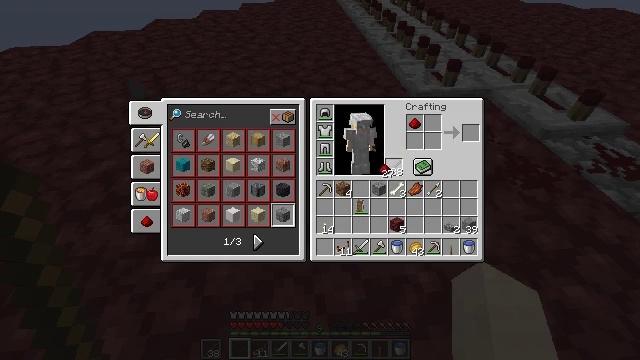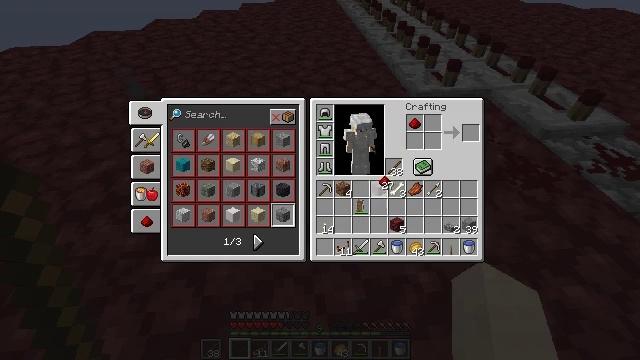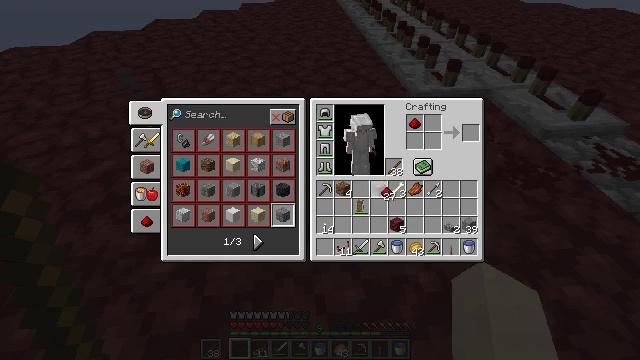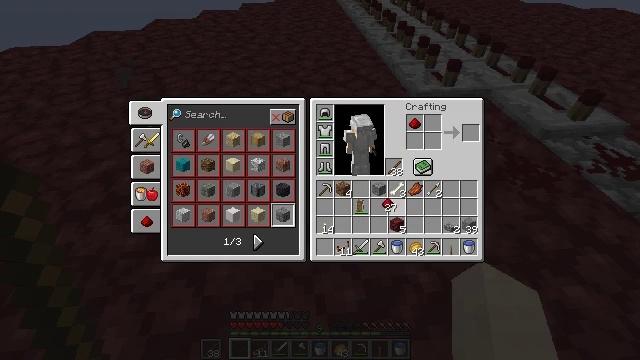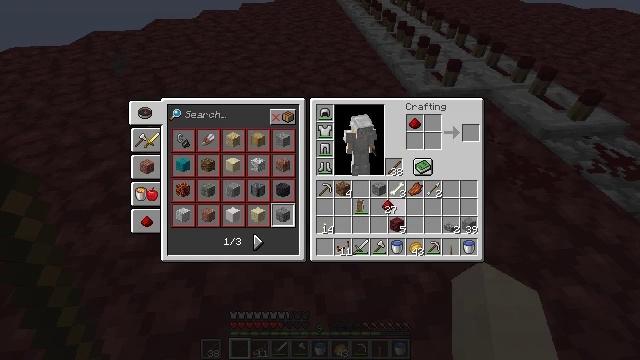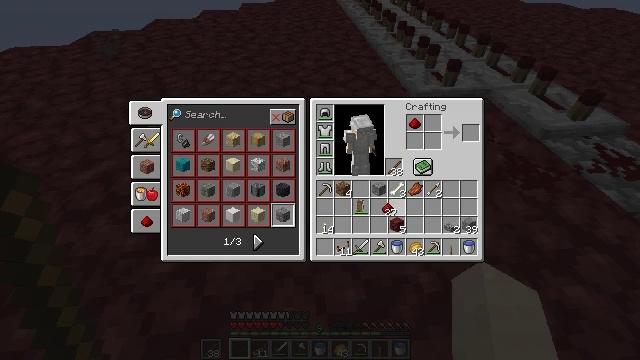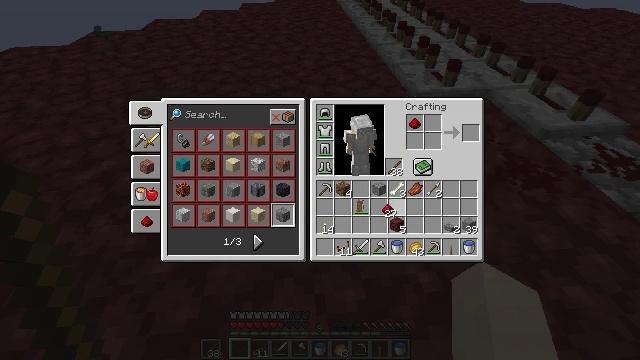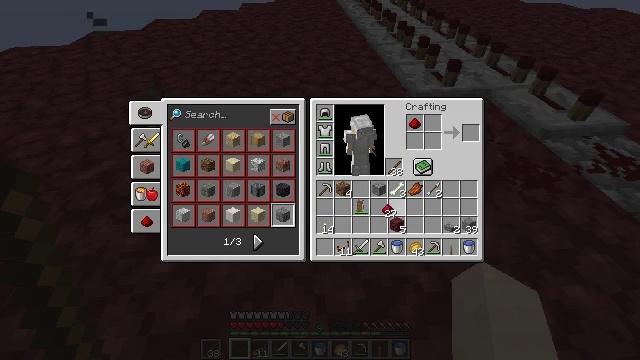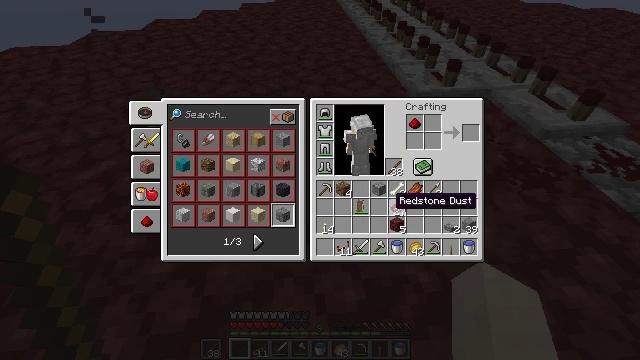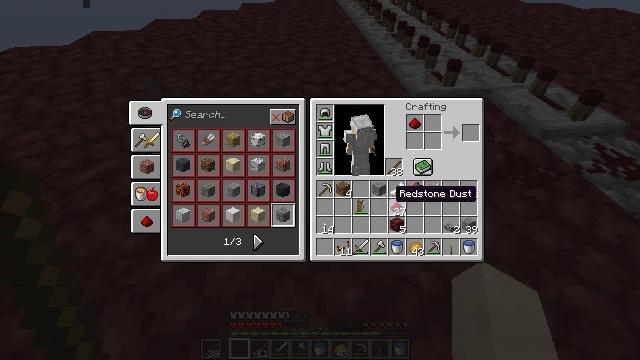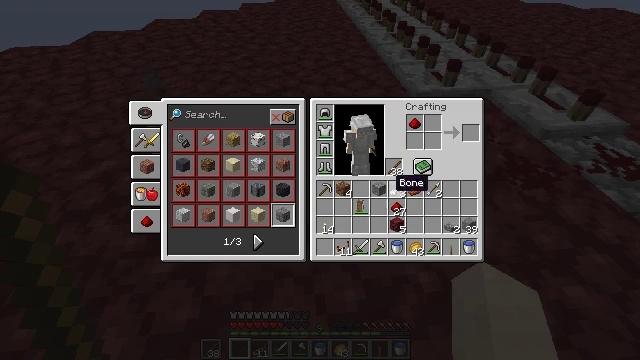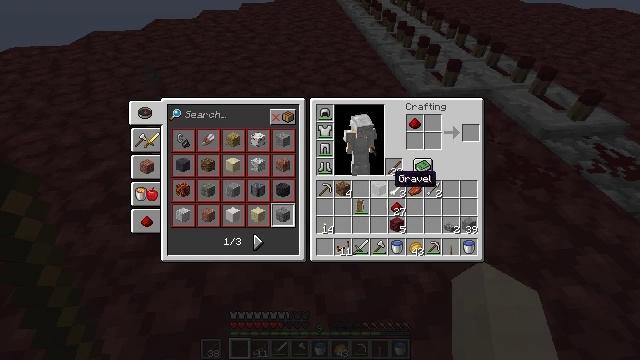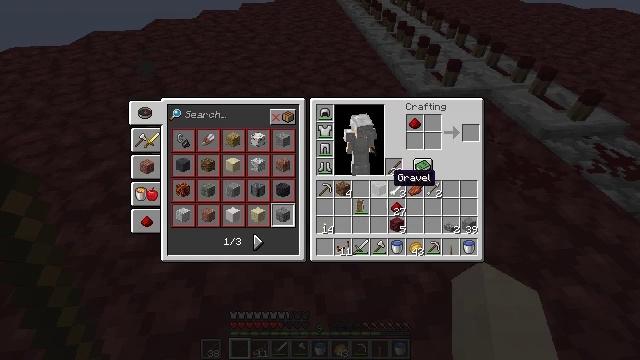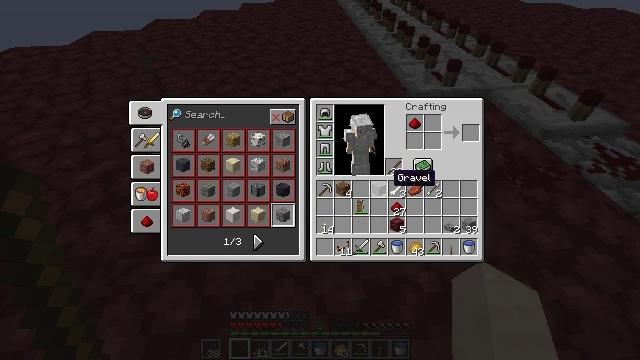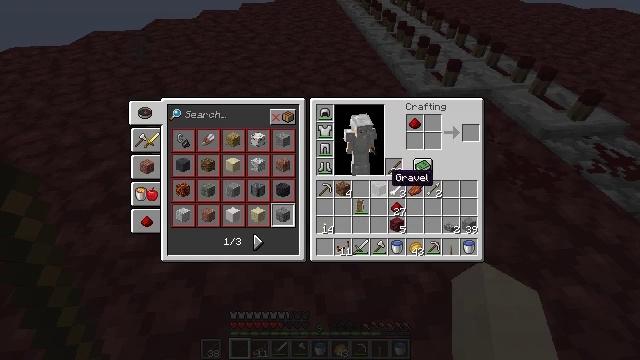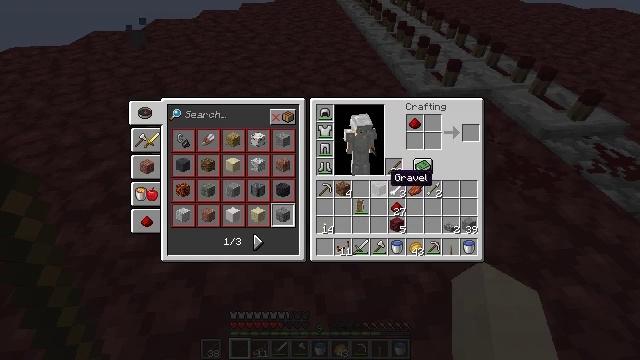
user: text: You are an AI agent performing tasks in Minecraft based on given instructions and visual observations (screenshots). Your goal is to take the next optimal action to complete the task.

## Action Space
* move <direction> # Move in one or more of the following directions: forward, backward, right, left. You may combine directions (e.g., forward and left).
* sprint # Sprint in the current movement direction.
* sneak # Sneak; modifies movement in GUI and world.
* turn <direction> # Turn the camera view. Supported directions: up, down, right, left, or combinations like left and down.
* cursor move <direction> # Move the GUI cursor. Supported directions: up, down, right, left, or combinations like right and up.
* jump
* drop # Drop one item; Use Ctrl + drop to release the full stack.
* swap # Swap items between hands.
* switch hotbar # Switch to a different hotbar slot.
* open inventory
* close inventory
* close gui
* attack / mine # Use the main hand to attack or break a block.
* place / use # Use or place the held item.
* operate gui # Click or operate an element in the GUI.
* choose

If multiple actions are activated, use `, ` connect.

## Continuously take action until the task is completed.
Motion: motion action
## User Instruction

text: Open the crafting table to craft a redstone torch.
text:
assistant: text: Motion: turn down
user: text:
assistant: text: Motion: turn down
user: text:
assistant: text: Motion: turn down
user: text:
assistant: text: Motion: no_op
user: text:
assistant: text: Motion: no_op
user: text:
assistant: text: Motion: attack / mine
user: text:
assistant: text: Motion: attack / mine
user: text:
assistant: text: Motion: no_op
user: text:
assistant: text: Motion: turn up
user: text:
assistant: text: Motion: turn up
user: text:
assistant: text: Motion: no_op
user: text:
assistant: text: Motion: no_op
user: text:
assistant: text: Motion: no_op
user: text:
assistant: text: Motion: no_op
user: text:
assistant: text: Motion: no_op
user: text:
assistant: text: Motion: no_op
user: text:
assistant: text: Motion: turn up
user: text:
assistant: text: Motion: no_op
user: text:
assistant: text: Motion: attack / mine
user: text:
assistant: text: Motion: attack / mine
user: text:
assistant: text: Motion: no_op
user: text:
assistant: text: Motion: turn right and up
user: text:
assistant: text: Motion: no_op
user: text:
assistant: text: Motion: no_op
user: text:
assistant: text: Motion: no_op
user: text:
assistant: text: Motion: no_op
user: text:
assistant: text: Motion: no_op
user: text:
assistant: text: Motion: no_op
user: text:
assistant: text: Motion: no_op
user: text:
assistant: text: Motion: use / place